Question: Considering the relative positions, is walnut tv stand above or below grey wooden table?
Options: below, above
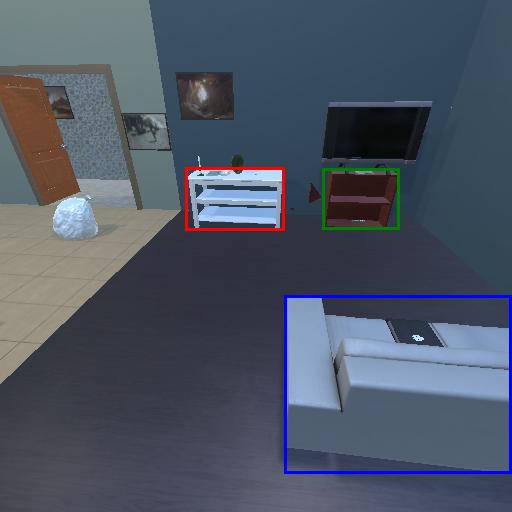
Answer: below